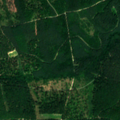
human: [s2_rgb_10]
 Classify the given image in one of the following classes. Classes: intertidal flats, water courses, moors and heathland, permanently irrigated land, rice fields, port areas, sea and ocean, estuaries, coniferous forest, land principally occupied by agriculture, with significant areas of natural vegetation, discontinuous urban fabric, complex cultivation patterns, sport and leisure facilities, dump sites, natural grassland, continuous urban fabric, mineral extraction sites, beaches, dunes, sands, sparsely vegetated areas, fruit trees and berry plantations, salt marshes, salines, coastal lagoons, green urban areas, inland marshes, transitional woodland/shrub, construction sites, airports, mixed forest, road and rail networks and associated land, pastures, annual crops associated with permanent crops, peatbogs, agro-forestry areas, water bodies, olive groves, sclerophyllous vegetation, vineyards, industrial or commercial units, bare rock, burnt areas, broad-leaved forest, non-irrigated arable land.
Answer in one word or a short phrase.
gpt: broad-leaved forest, mixed forest